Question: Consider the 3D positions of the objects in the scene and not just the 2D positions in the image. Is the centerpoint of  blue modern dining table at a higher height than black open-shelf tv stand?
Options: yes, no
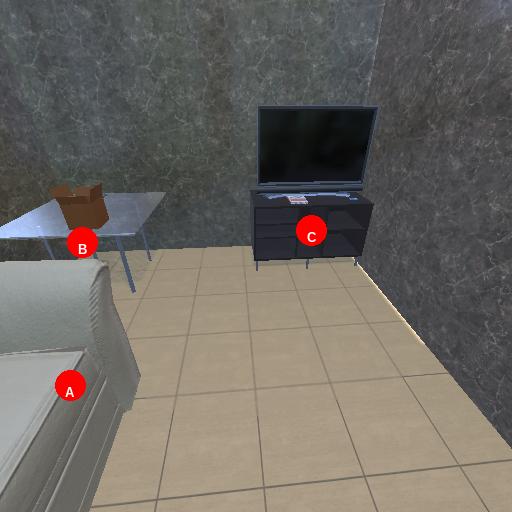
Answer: yes